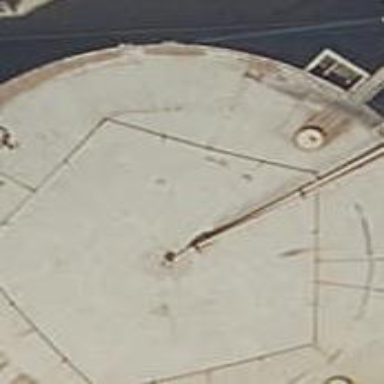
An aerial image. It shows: Storage tank created as man-made structure.